【题型】填空题　【知识点】平面几何　【难度】easy
如图已知在 $\triangle ABC$ 中，$\angle C = 90^\circ$，$AB = 5$，$\cot B = \frac{1}{2}$，正方形 $DEFG$ 的顶点 $G$、$F$ 分别在边 $AC$、$BC$ 上，点 $D$、$E$ 在斜边 $AB$ 上，那么正方形 $DEFG$ 的边长为\underline{\qquad} 。

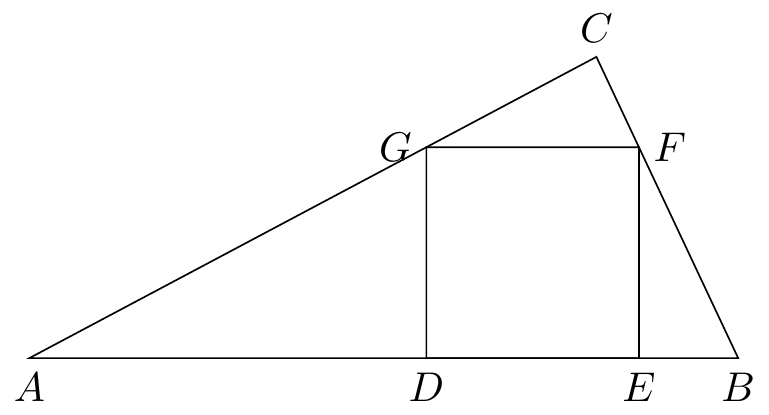
【解答】
解：$\because$ 正方形 $DEFG$,

$\therefore \angle ADG = \angle BEF = 90^\circ$，$DE = DG = EF$,

设 $DE = DG = EF = x$,

$\therefore \angle A + \angle AGD = 90^\circ = \angle A + \angle B$,

$\therefore \angle AGD = \angle B$,

$\therefore \cot \angle AGD = \cot B = \frac{1}{2}$，即
$\frac{DG}{AD} = \frac{BE}{EF} = \frac{1}{2}$,

$\therefore$
$\frac{x}{AD} = \frac{BE}{x} = \frac{1}{2}$,
解得，$AD = 2x$，$BE = \frac{1}{2}x$,

$\therefore$
$AB = AD + DE + BE = 5$,

$\therefore$
$2x + x + \frac{1}{2}x = 5$,
解得，$x = \frac{10}{7}$,

故答案为：$\frac{10}{7}$。